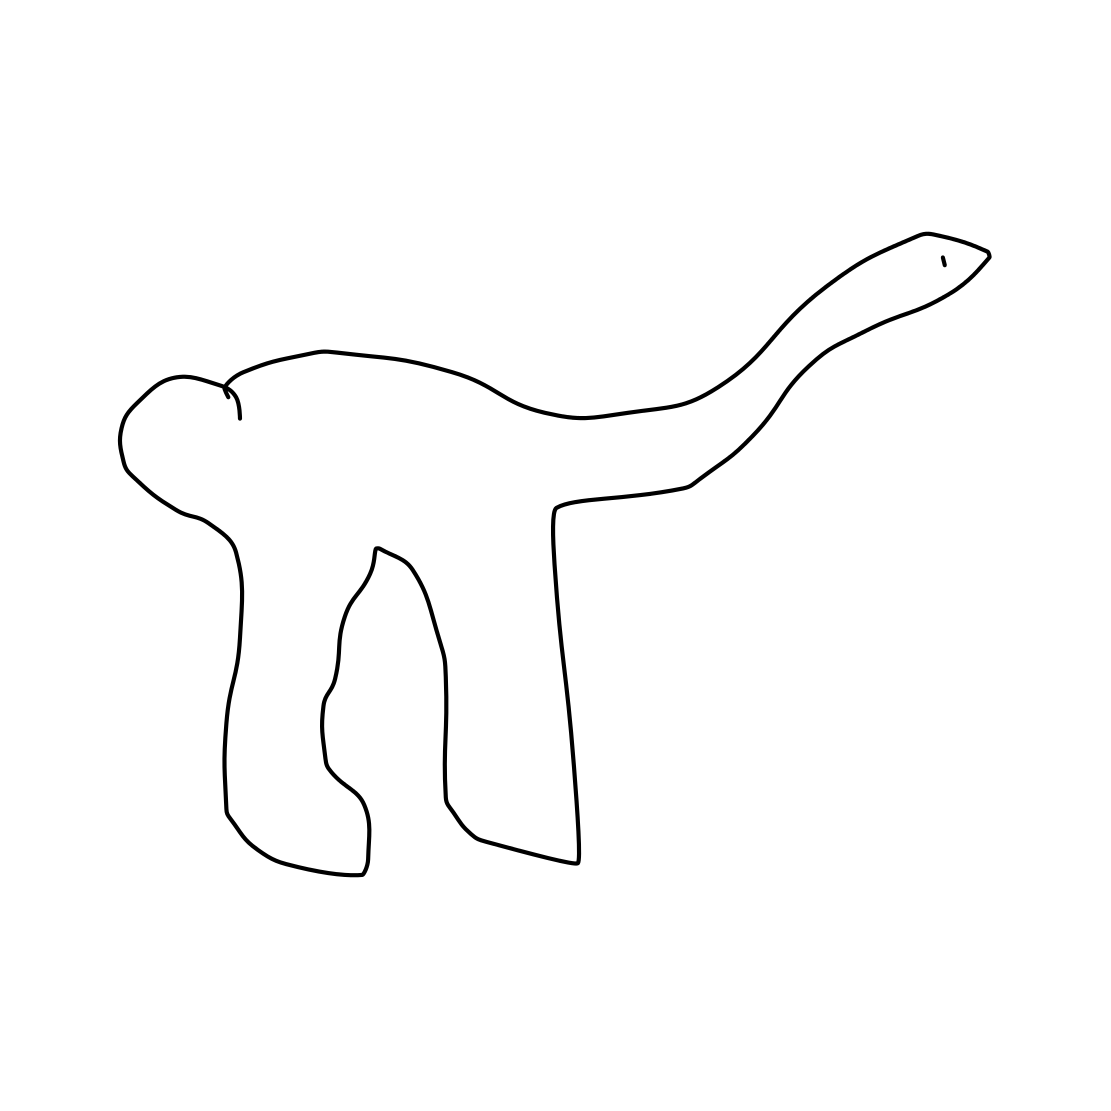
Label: camel